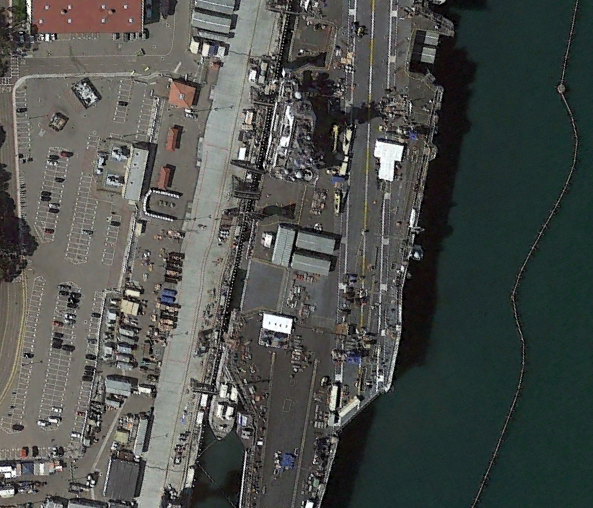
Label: Nimitz-class_aircraft_carrier